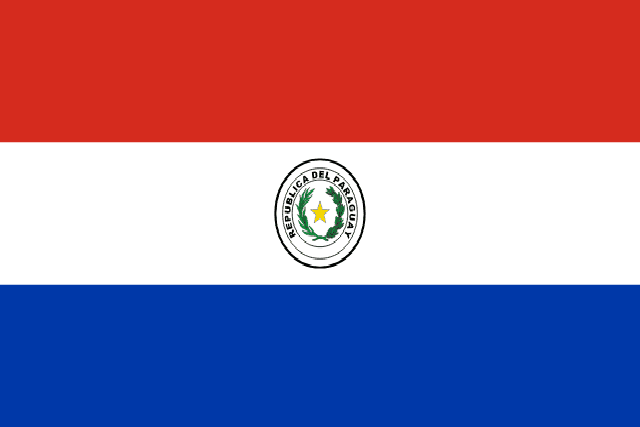
Country: Paraguay
Country code: py